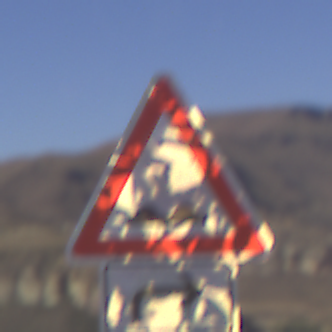
Verkehrszeichen: UnebeneFahrbahn
Zusatzzeichen unten: RichtungsangabeDurchPfeile5
Umgebung: Outdoor, Nature
Tageszeit: MorningAfternoon
Wetter: Clear
Licht: Natural
Jahreszeit: NotSpecified
Kontrast: HighContrast